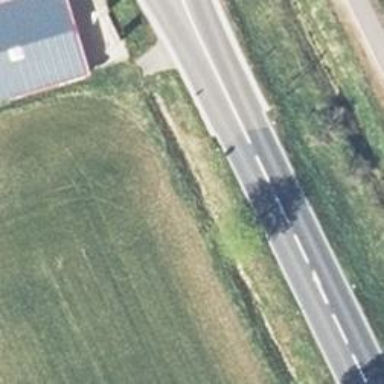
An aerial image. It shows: Primary road with asphalt surface.